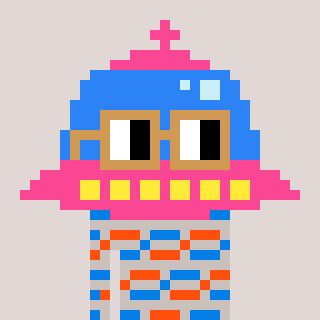
a pixel art character with square brown glasses, a ufo-shaped head and a foggrey-colored body on a warm background